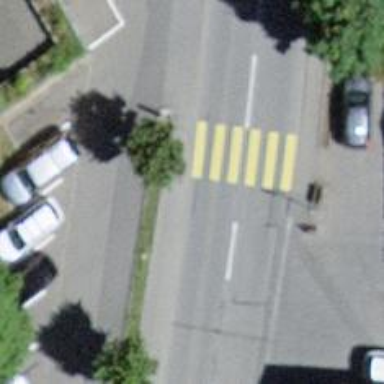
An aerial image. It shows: Marked crossing with zebra stripes on the road.